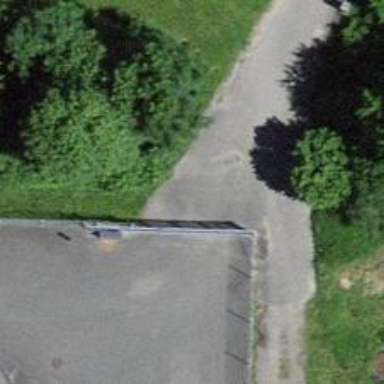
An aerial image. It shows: Gate.